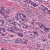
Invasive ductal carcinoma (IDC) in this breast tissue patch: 1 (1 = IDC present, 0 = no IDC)